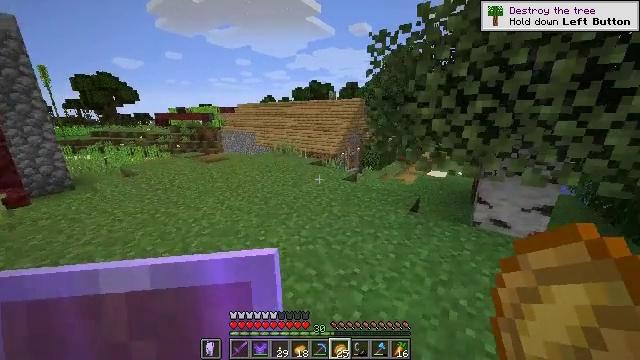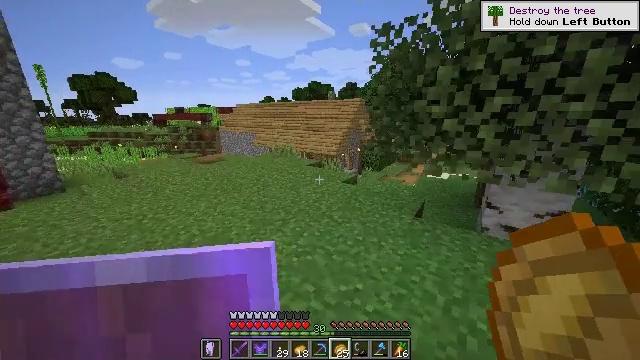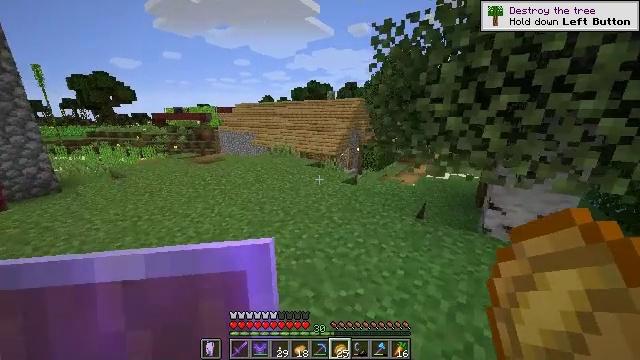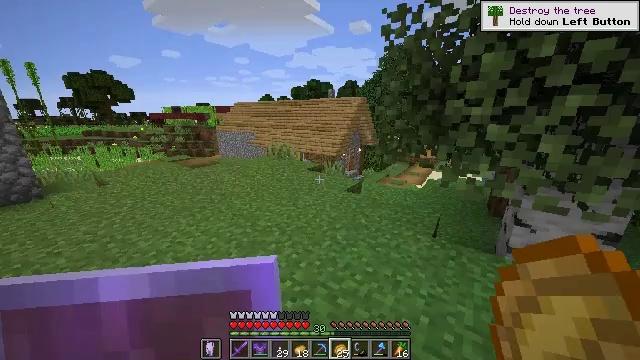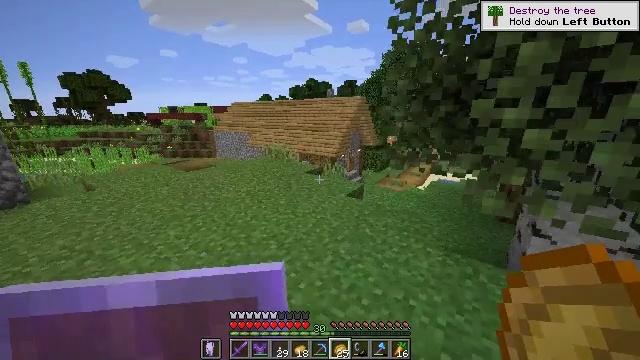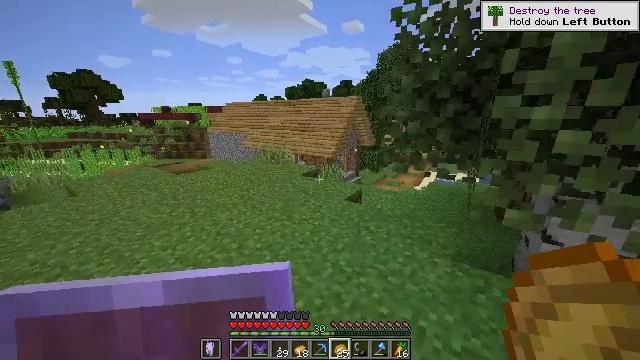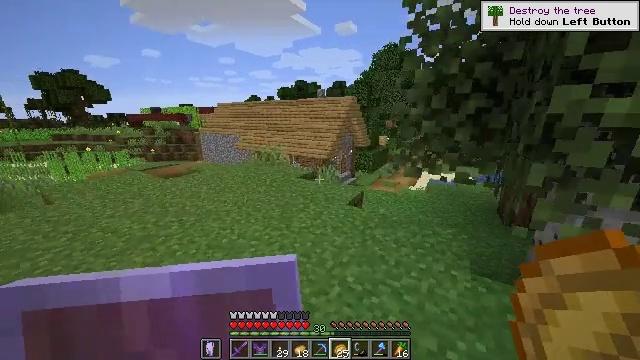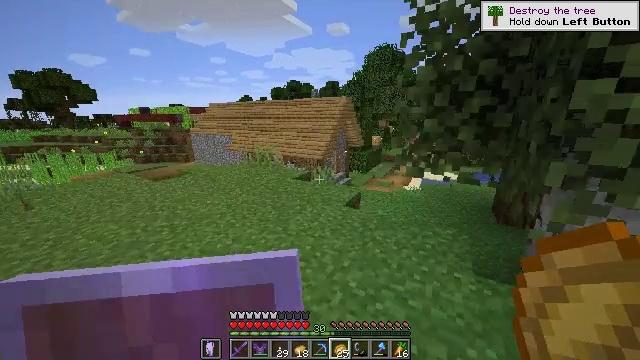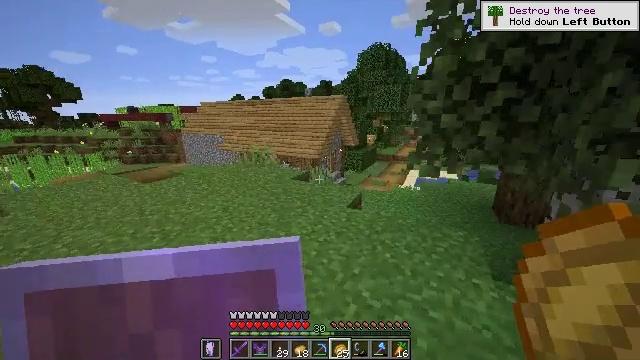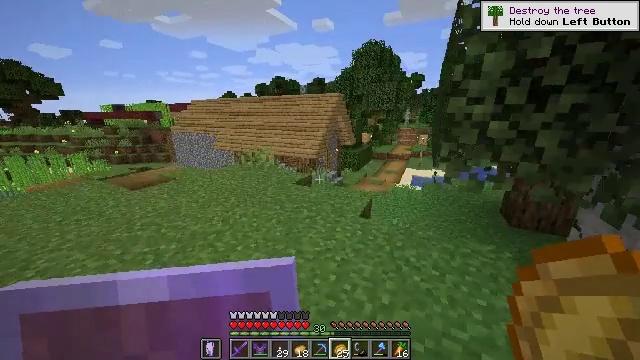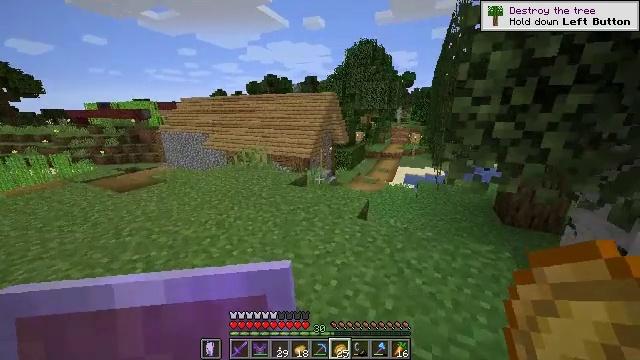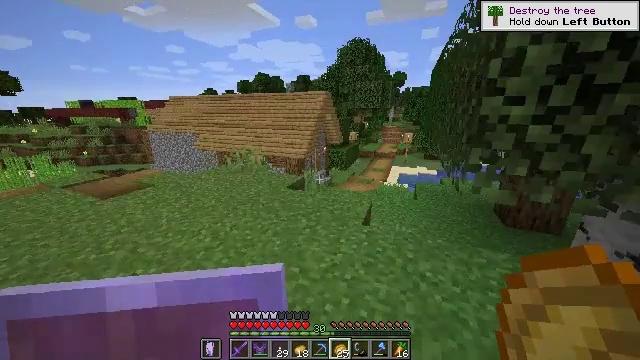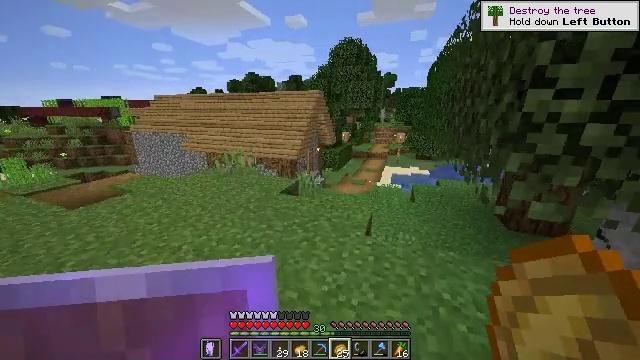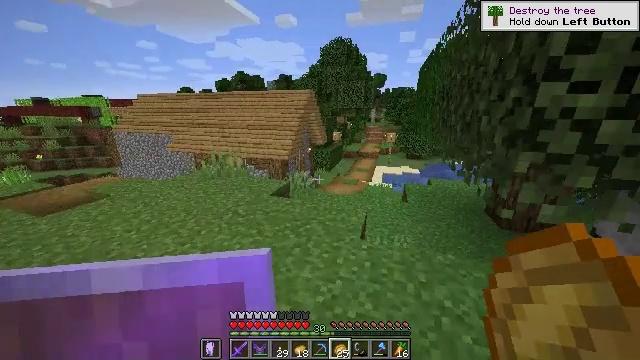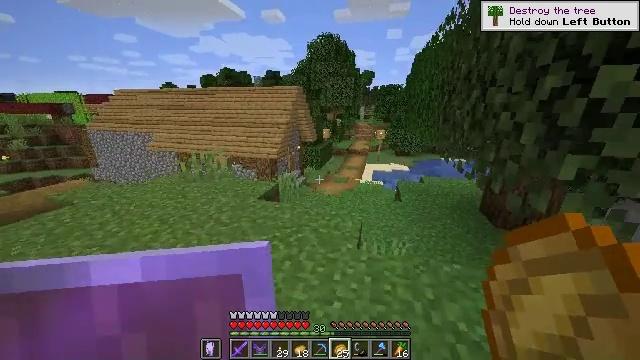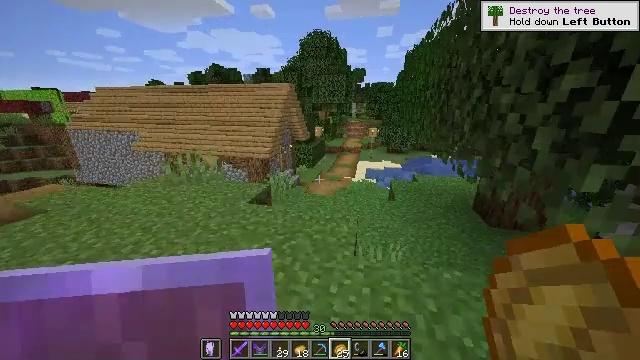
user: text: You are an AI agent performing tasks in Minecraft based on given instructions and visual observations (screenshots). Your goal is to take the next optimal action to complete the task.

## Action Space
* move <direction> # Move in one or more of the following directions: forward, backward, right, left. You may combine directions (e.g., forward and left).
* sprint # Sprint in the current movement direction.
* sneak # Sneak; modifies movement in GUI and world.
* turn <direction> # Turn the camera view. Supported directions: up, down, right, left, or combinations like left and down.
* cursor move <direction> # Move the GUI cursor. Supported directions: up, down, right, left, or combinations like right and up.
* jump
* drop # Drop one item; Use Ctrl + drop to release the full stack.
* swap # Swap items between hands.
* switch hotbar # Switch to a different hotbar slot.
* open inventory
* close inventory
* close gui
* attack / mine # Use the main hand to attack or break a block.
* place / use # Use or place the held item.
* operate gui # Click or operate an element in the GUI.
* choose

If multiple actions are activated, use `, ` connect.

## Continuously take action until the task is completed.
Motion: motion action
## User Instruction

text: Convert emeralds into an emerald block.
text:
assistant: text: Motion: move forward
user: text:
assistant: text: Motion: move forward
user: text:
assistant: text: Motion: move forward
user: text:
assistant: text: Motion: move forward
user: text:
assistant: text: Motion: move forward, turn right
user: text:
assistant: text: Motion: move forward and move left, turn right
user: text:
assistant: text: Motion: move forward and move left, turn right
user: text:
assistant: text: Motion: move forward and move left, turn right
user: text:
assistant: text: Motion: move forward and move left, turn right
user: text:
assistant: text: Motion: move forward and move left, turn right
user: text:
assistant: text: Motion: move forward, turn right
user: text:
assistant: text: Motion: move forward, turn right
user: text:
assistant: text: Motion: move forward, turn right
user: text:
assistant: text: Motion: move forward, turn right
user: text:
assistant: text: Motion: move forward, turn right
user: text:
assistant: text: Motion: move forward, turn right
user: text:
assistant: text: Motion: move forward, turn right
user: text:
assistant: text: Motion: move forward, turn right
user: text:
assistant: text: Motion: move forward, turn right
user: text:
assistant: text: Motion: move forward, turn right
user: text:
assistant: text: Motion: move forward, turn right
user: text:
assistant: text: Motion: move forward, turn right
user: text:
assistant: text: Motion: move forward
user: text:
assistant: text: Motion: move forward
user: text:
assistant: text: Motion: move forward
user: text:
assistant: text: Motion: move forward
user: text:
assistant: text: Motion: move forward
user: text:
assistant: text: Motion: move forward
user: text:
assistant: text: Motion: move forward
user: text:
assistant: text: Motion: move forward